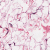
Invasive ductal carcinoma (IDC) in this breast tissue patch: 0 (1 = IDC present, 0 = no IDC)